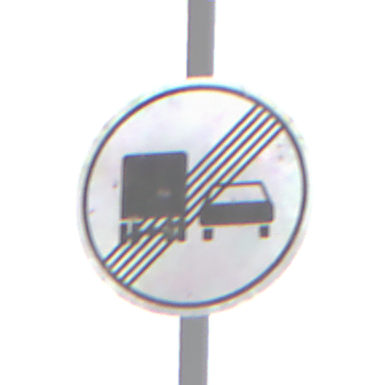
Verkehrszeichen: EndeUeberholverbotKraftfahrzeuge
Umgebung: Outdoor, Nature
Tageszeit: Night
Wetter: Overcast
Licht: Artificial
Jahreszeit: NotSpecified
Kontrast: LowContrast